九年级 · 组合几何学
(8 分）某家禽养殖场, 用总长为 $200 \mathrm{~m}$ 的围栏靠墙（墙长为 $65 \mathrm{~m}$ ）围成如图所示的三块矩形区域, 矩形 $E A G H$ 与矩形 $H G B F$ 面积相等, 矩形 $E A G H$ 面积等于矩形 $D E F C$面积的二分之一, 设 $A D$ 长为 $x(\mathrm{~m})$, 矩形区域 $A B C D$ 的面积为 $y\left(\mathrm{~m}^{2}\right)$.

(1)求 $y$ 与 $x$ 之间的函数关系式, 并写出自变量 $x$ 的取值范围;

(2)当 $x$ 为何值时, $y$ 有最大值, 最大值是多少.

(3)现需要在矩形 $E A G H$ 和矩形 $D E F C$ 区域分别安装不同种类的养殖设备, 单价分别为 40 元/平方米和 20 元/平方米, 若要使安装成本不超过 30000 元, 请直接写出 $x$ 的取值范围.

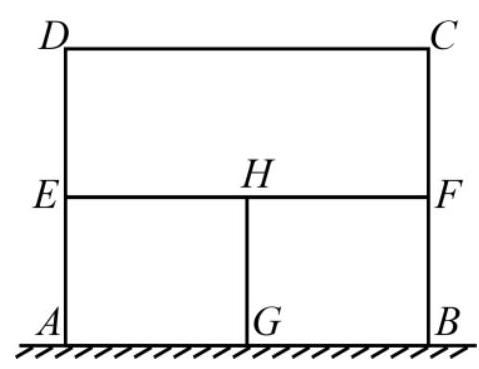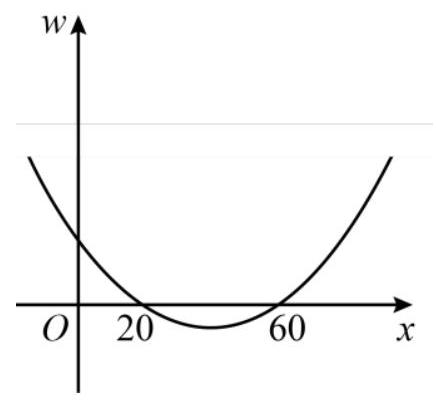
答案:  (1) $y=-\frac{5}{4} x^{2}+100 x(28 \leq x<80)$

(2)当 $x=40$ 时, $y$ 有最大值, $y_{\text {歇 }}=2000$ （元）

(3) $60 \leq x<80$

解析: (1) 根据题意可得 $A E=D E=H G=B F=C F=\frac{1}{2} x$, 则 $D C=100-\frac{5}{4} x$, 最后根据矩形面积公式, 即可进行解答;

（2）将（1）中得到的表达式化为顶点式, 即可进行解答;

(3) 先分别求出矩形 $E A G H$ 和矩形 $D E F C$ 的面积, 再求出总费用 $w$, 结合 $w$ 关于 $x$ 的函数图象, 即可得出 $x$ 的取值范围.
【详解】(1) 解: 题意得, $A E=D E=H G=B F=C F=\frac{1}{2} x$,

$D C=\left(200-\frac{5}{2} x\right) \div 2=100-\frac{5}{4} x$.

$\therefore y=A D \times D C=\left(100-\frac{5}{4} x\right) x$.

$\therefore y=-\frac{5}{4} x^{2}+100 x(28 \leq x<80)$.

（2）解: $y=-\frac{5}{4} x^{2}+100 x=-\frac{5}{4}(x-40)^{2}+2000$

$\because-\frac{5}{4}<0$, 开口向下, 对称轴 $x=40$ 且 $28 \leq x<80$,

$\therefore$ 当 $x=40$ 时, $y$ 有最大值, $y_{\text {筸 }}=2000$ （元）

（3）解: 矩形 $D E F C=C D \cdot D E=\frac{1}{2} x \cdot\left(100-\frac{5}{4} x\right)=-\frac{5}{8} x^{2}+50 x$,

矩形 $E A G H$ 面积 $=\frac{1}{2} S_{\text {矩形 } D E F C}=-\frac{5}{16} x^{2}+25 x$,

$\therefore\left(-\frac{5}{8} x^{2}+50 x\right) \times 20+\left(-\frac{5}{16} x^{2}+25 x\right) \times 40 \leq 30000$,

整理得: $x^{2}-80 x+1200 \geq 0$,

设 $w=x^{2}-80 x+1200$,

如图, 画出 $w$ 关于 $x$ 的函数图象.

由图可知, 当 $x \leq 20$ 或 $x \geq 60$ 时, $w=x^{2}-80 x+1200 \geq 0$,

$\because 28 \leq x<80$,

$\therefore 60 \leq x<80$.

【点睛】本题主要考查了二次函数的图象和性质, 解题的关键是正确理解题意, 根据题意得出表达式, 熟练掌握二次函数相关知识点, 并灵活运用.